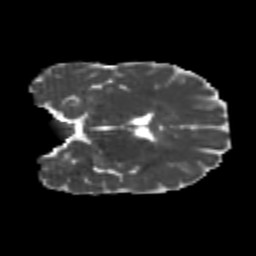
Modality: MD
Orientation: coronal
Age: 23
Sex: male
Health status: healthy
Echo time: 0.074 s